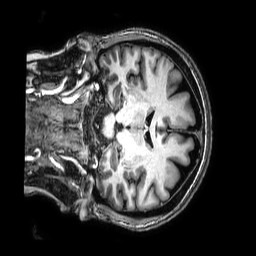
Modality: T1w
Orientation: coronal
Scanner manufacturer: philips
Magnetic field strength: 3 T
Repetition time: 0.008 s
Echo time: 0.003572 s